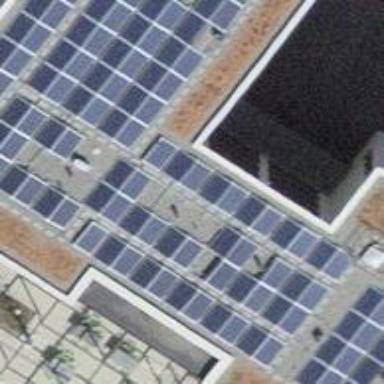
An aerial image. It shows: Solar power generator.